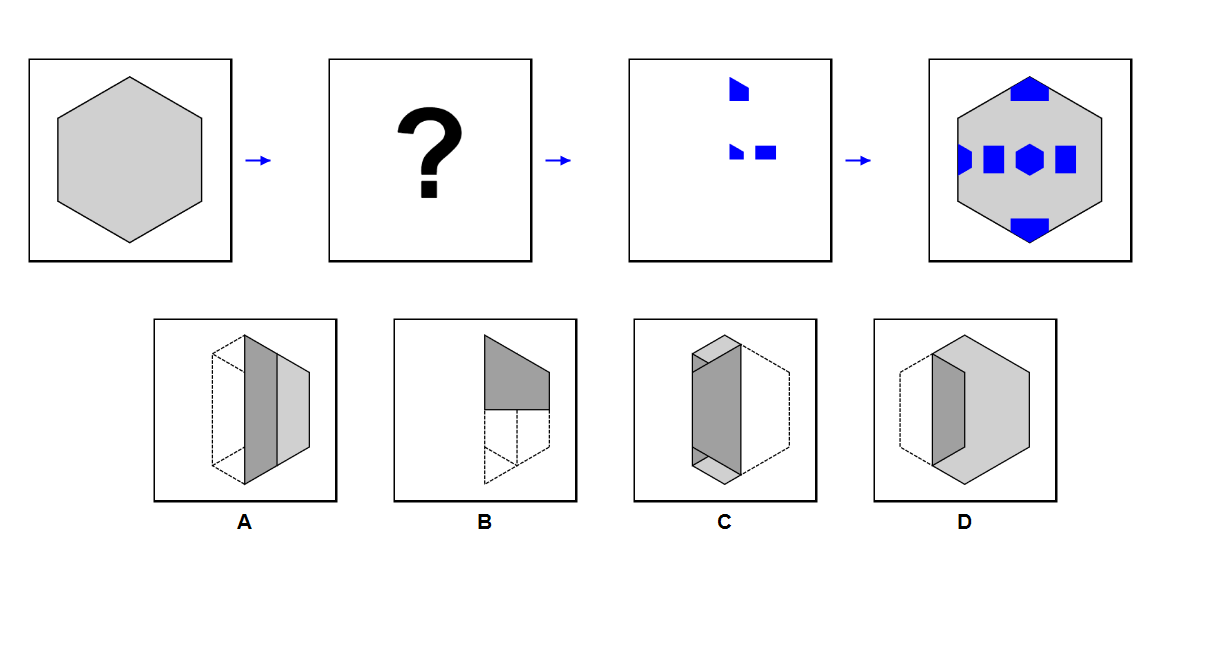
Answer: C